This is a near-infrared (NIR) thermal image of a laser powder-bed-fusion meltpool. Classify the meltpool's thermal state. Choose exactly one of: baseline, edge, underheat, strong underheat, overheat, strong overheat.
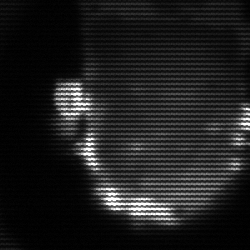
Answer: baseline